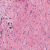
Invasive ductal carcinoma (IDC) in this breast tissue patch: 0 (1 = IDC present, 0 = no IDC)